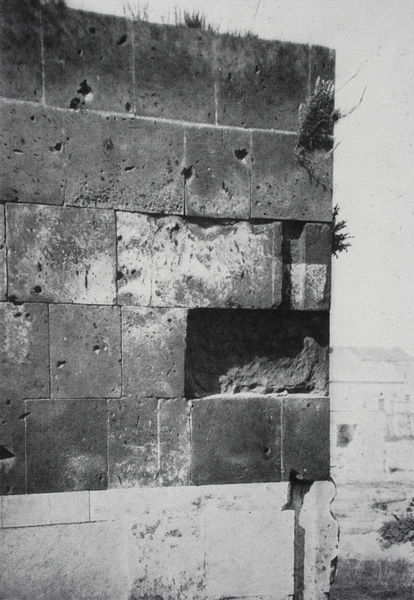
Titel: Rechter Turm, Detail
Künstler: Liphantes
Standort: Capua
Institution: Brückentoranlage
Schlagwörter: gemälde, schatten, weiß, stadt, ausschnitt, grau, hell, licht, marmor, schwarz, zeichnung, gebäude, gras, haus, alt, wand, stein, steine, häuser, strauch, kirche, pflanze, pflanzen, turm, aussicht, ecke, mauer, ziegel, grenze, steinmauer, schaden, befestigung, foto, fotografie, photographie, kante, fugen, ruine, antike, mauerwerk, moos, schwarz-weiss, loch, löcher, photo, reihen, kaputt, quader, sandstein, antik, griechisch, griechenland, stadtmauer, basis, kanten, zerbrochen, beschädigung, bewuchs, ritzen, archäologie, mauersteine, lücke, hausteine, blöcke, bruch, porös, versetzt, schadstellen, schwarz weiß foto, staruch, tuff, orthostaten, quadernauerwerk, opus, fehlender stein, cementitium